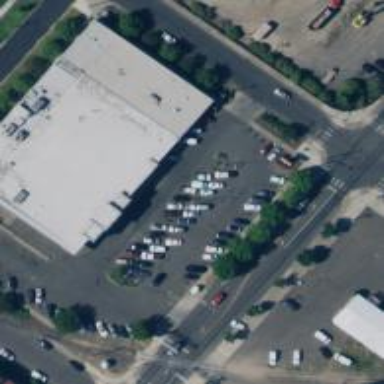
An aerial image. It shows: Supermarket located in building.